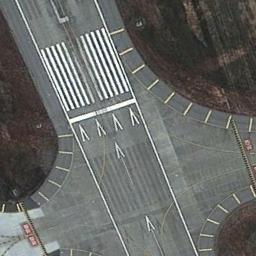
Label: runway